Interaction volume radius: 10 \u00c5
Interaction volume height: 20 \u00c5
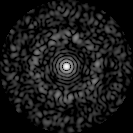
Disorder parameter: 0.8115